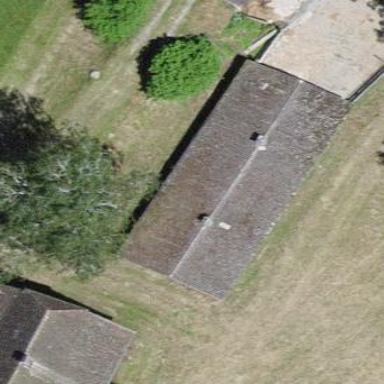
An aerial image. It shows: Sty building.